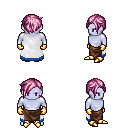
a pixel art fantasy rpg character, male body template, dark elf, purple skin, white trimmed cape, robe skirt, pink pixie cut hairstyle, gold gloves, gold boots, four views (front, back, left, right), 2x2 character sprite sheet, small pixel art, hard edges, no anti-aliasing